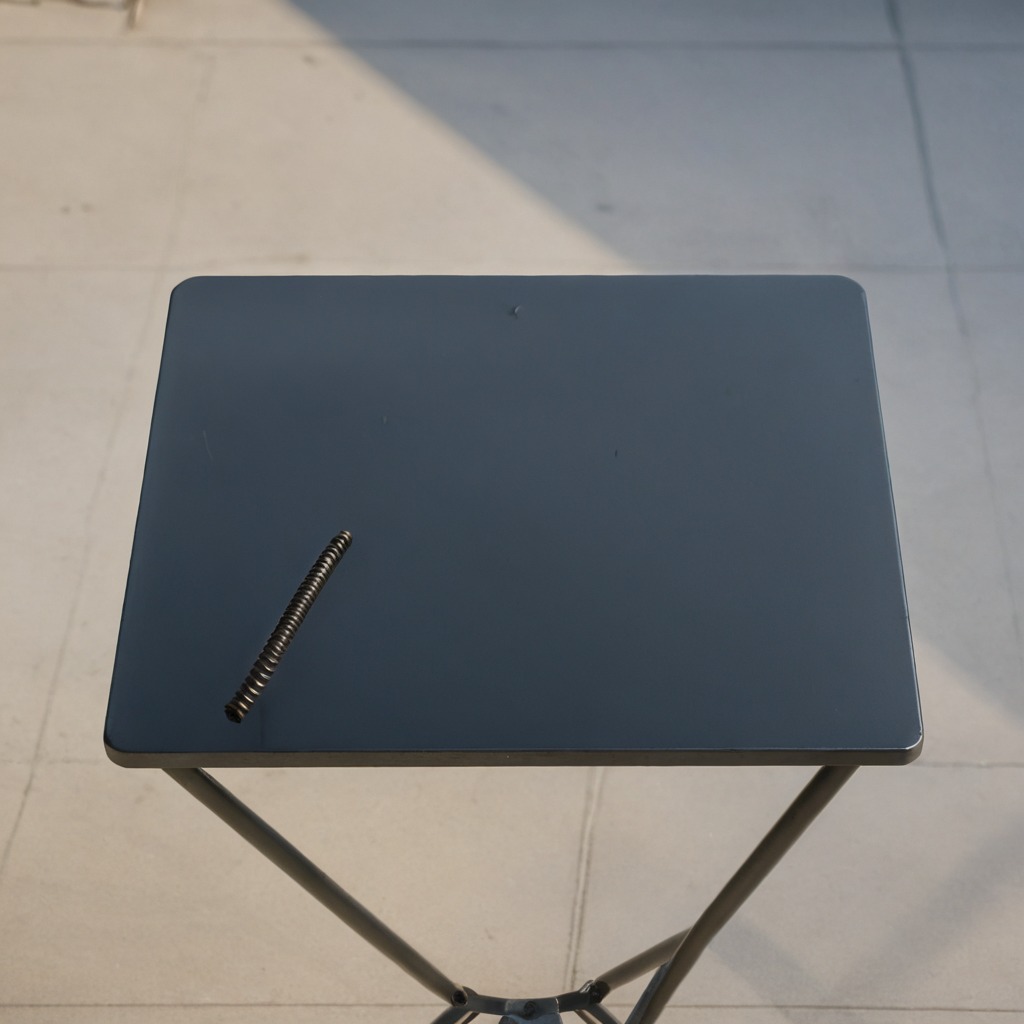
A coiled metal spring is lying on a clean utility table in a temporary outdoor tool station.